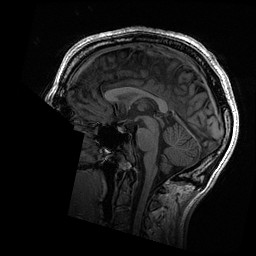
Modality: T1w
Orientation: axial